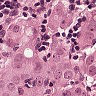
Metastatic tissue present: yes